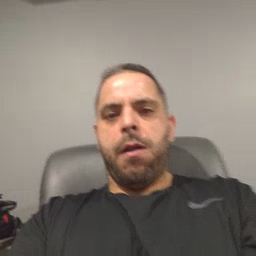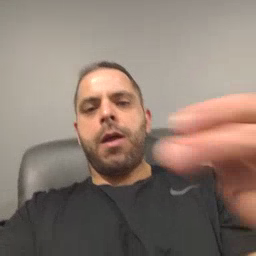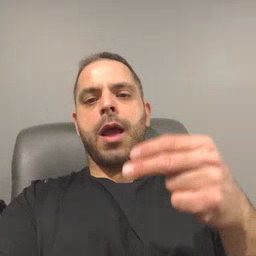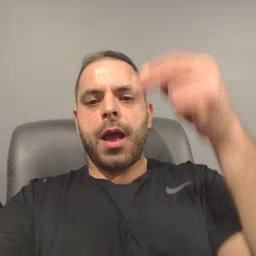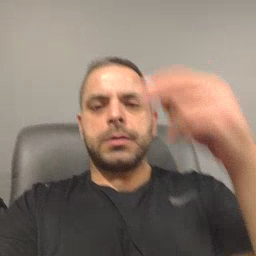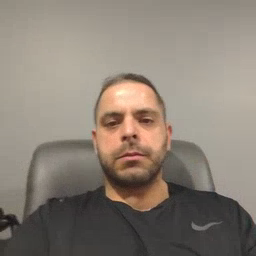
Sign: high